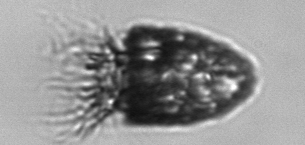
Label: Stenosemella_pacifica